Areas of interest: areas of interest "Institute of Tropical Biotechnology, Chinese Academy of Tropical Agricultural Sciences"
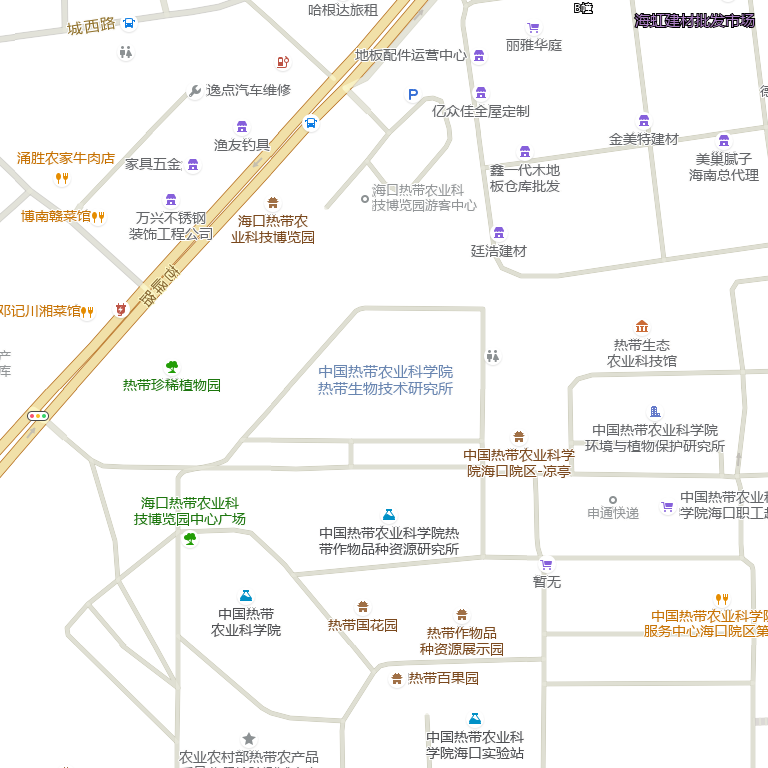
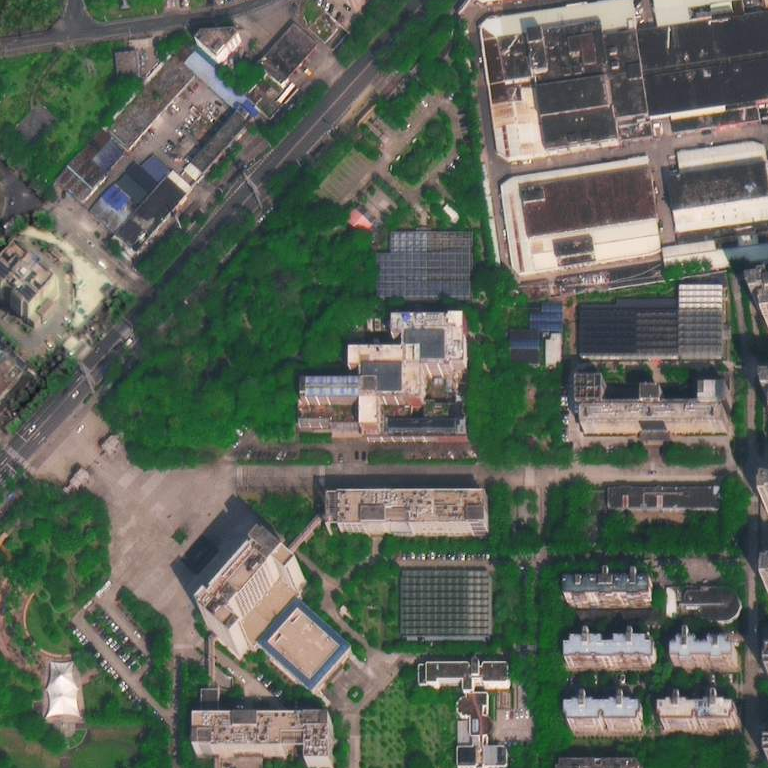